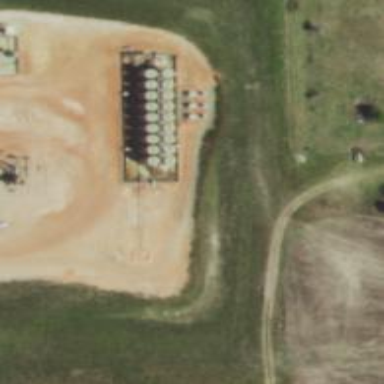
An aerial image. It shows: Storage tank that is man-made.